Question: How can I style list items like this?

So some kind of colored square before the text. I was looking into this but couldn't find it :
<URL>
They don't have to be list items but it seemed to me convinient because it is some kind of list which I would like to style and display in the same line not in different lines like in image above.
I've tried this :
'''
<ul class="ordering">
<li><div></div><span>One</span></li>
<li><div></div><span>Two</span></li>
<li><div></div><span>Three</span></li>
</ul>
'''
and with this css :
'''
.ordering {
list-style:none;
min-width:250px;
}
.ordering div{
width: 12px; height: 12px; float: left;
}
.ordering span{
display: block;
float: left;
font-size: 11px;
line-height: 11px;
padding-left: 5px;
}
'''
The problem I encounter is that I can't seperate them (they're glued together), and the other one when I have many items which don't fit in the size of 'ordering' class they break line but the square remains in the previous line so square + text isn't being treated as one part.
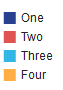
Answer: You have tried in the right way. Only additional thing is you can minimize the html structure and use 'nth-child()' property
'''
<ul class="ordering">
<li><span></span>One</li>
<li><span></span>Two</li>
<li><span></span>Three</li>
</ul>
'''
'''
ul.ordering { list-style:none; min-width:250px; }
ul.ordering li{
display:block;
clear:left;
vertical-align:middle;
font-size: 20px;
line-height: 20px;
padding-left: 5px; }
ul.ordering li span{ width: 12px; height: 12px; background:red; display:inline-block; margin-right:6px }
ul.ordering li:nth-child(2) span{ background:green !important; }
ul.ordering li:nth-child(3) span{ background:blue !important; }
'''
<URL>